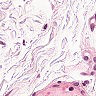
Metastatic tissue present: no